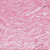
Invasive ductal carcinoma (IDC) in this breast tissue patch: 0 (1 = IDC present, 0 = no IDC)